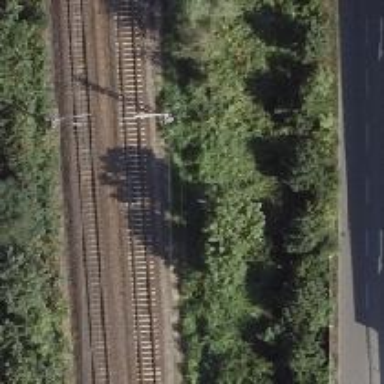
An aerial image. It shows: Railway with electrified contact lines running on embankment.